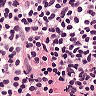
Metastatic tissue present: no